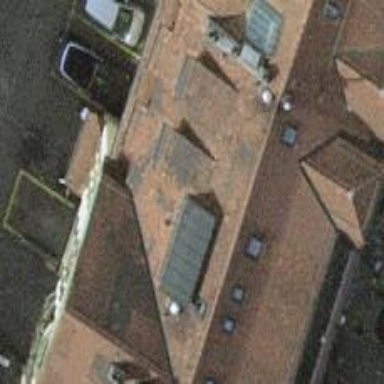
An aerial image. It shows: Gabled building with roof made of roof tiles.